An envelope spectrum derived from a bearing vibration measurement is shown; the reference markers locate BPFO, BPFI, BSF and FTF for this bearing geometry and shaft speed. What is the most likely bearing condition (normal, inner_race, outer_race, ball)?
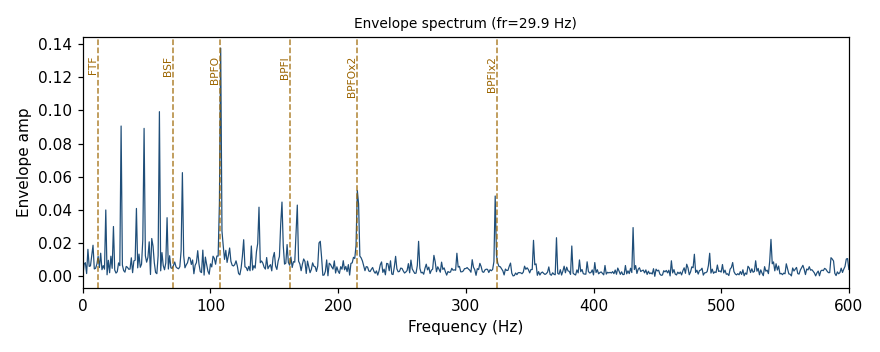
Answer: outer_race